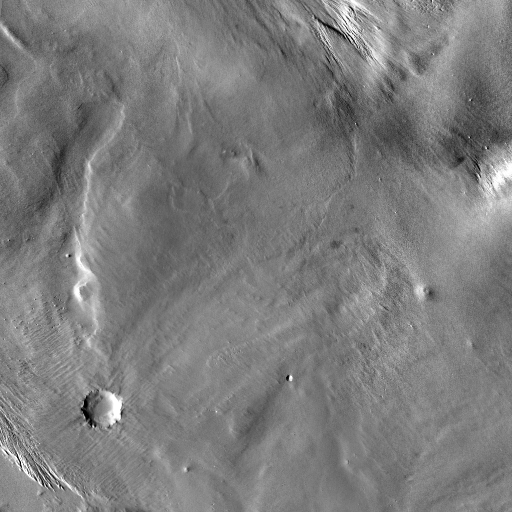
Crater classes present: Background, Other, Buried